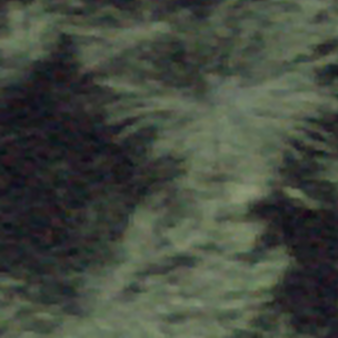
Label: other